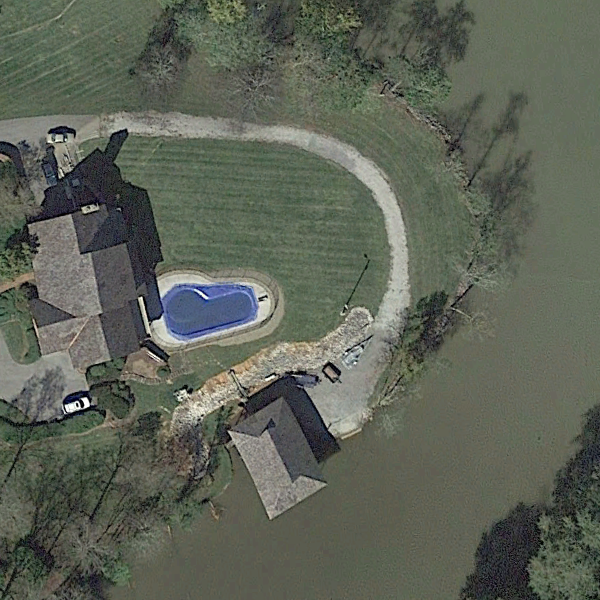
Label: SparseResidential